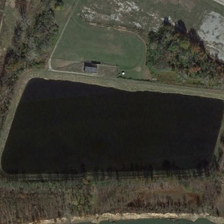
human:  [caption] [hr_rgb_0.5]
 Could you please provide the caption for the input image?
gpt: many green trees and meadows are around a polygonal pond .

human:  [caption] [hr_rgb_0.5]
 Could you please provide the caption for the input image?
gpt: many green trees and meadows are around a polygonal pond .

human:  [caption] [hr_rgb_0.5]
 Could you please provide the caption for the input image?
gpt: many green trees and meadows are around a polygonal pond .

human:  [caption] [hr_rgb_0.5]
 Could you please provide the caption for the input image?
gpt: many green trees and meadows are around a polygonal pond .

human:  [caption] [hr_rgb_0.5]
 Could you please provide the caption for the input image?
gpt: many green trees and meadows are around a polygonal pond .